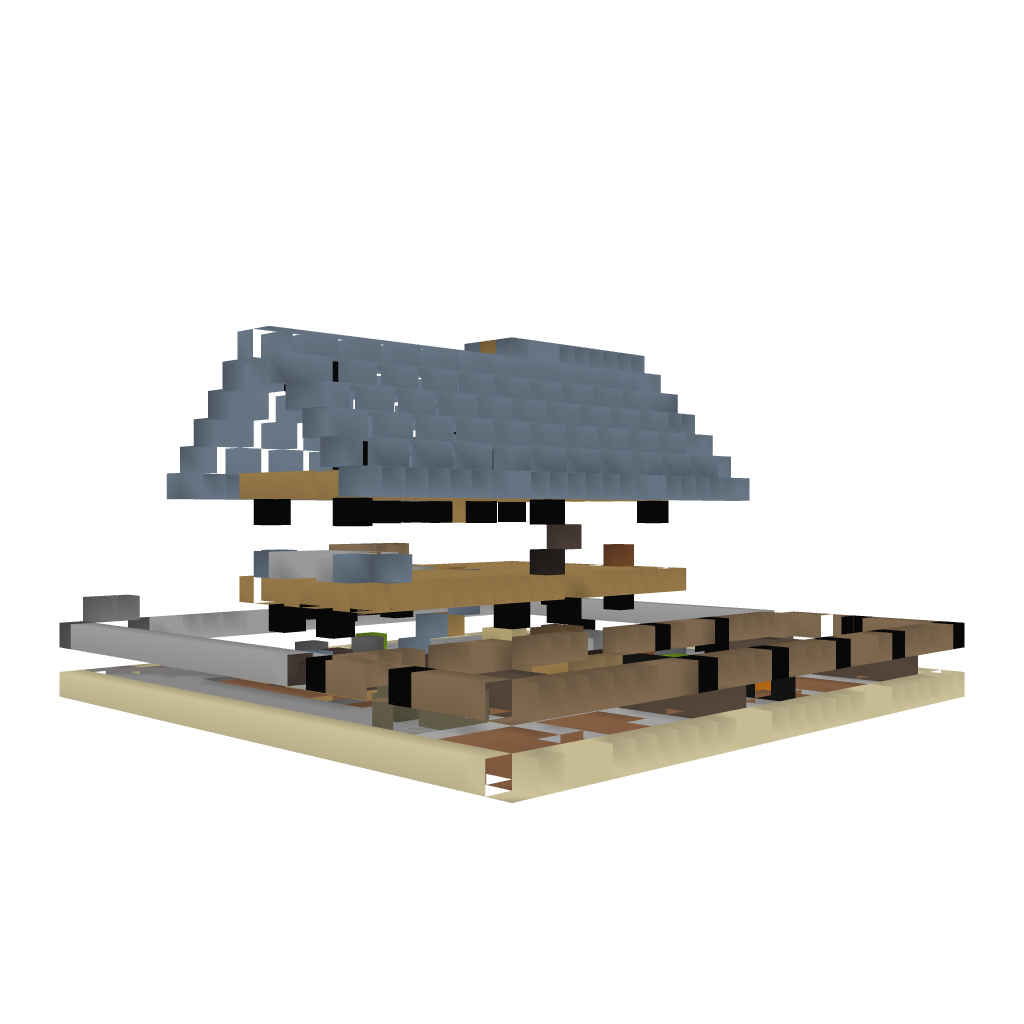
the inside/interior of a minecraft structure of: Basic Farm n°1